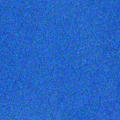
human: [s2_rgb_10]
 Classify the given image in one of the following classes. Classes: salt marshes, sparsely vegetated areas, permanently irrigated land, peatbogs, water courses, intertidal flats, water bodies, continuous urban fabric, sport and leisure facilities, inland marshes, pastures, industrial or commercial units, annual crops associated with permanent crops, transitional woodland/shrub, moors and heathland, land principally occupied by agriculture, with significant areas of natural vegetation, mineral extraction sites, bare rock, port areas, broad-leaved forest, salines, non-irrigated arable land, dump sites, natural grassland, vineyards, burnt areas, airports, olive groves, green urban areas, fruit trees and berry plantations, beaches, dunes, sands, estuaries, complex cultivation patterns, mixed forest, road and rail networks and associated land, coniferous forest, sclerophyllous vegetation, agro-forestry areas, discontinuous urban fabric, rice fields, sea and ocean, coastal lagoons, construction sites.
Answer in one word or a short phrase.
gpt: sea and ocean